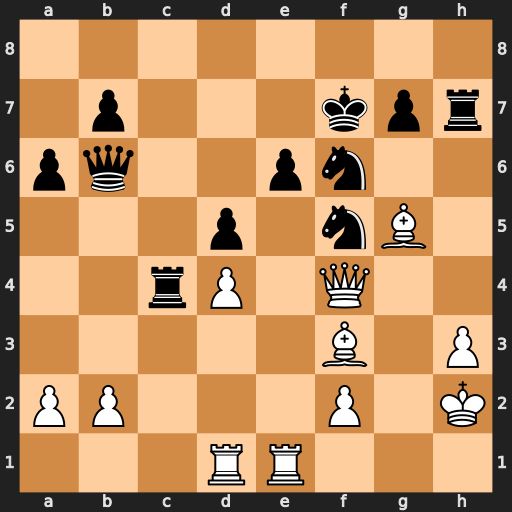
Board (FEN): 8/1p3kpr/pq2pn2/3p1nB1/2rP1Q2/5B1P/PP3P1K/3RR3
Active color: w
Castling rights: -
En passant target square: -
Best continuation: Bxf6 gxf6 Bxd5